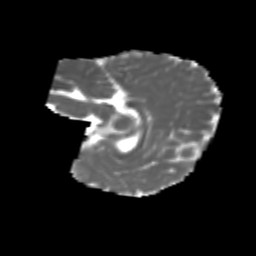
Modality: MD
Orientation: sagittal
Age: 7
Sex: male
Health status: healthy